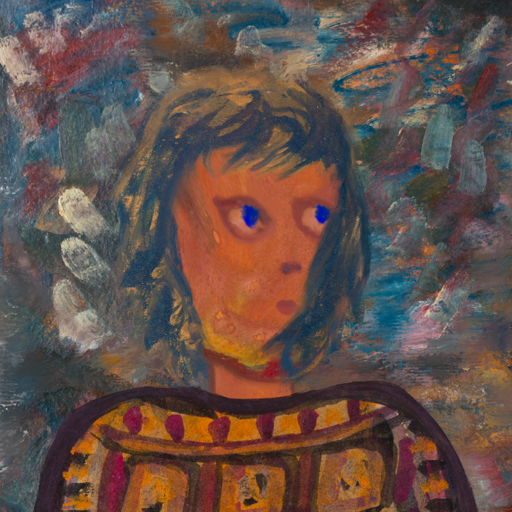
Background: Boggyland, Head And Neck Side: Mother_And_Son_Son, Face Side: Mother_And_Son_Mother, Bust: Doll, Hair Side: In_The_Sun, Head Accessory: Blank, Second Necklace: Blank, Necklace: Blank, Baby: Blank